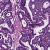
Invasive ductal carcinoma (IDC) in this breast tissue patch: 1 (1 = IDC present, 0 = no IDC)